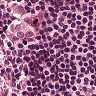
Metastatic tissue present: yes